Interaction volume radius: 5 \u00c5
Interaction volume height: 15 \u00c5
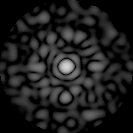
Disorder parameter: 0.8339